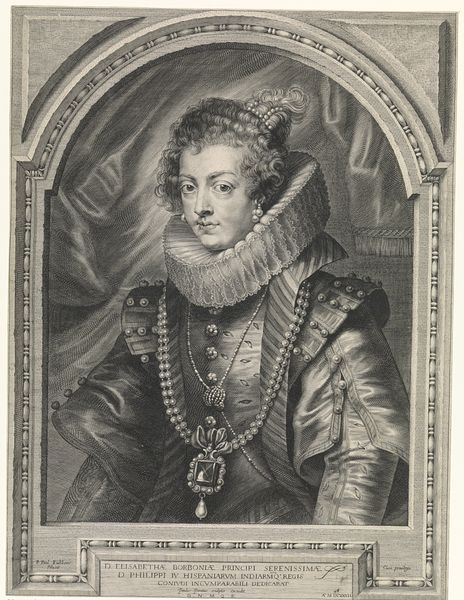
Titel: Portret van Elisabeth van Bourbon, koningin van Spanje
Künstler: Paulus Pontius
Standort: Amsterdam
Institution: Rijksmuseum
Schlagwörter: homme, portrait, femme, gravure, bijou, boucle, dessin, col, collerette, bijoux, boucle d'oreille, boucles d'oreille, colier, elisabeth, aparât